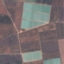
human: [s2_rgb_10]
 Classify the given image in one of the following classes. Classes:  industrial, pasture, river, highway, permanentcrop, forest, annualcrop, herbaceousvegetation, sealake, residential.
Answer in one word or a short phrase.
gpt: PermanentCrop